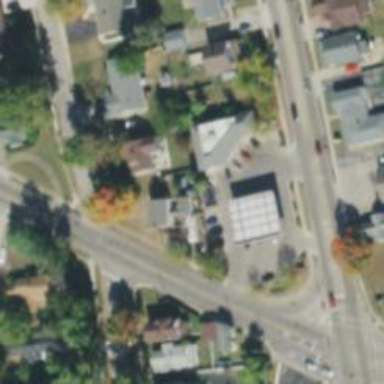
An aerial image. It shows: Convenience shop.